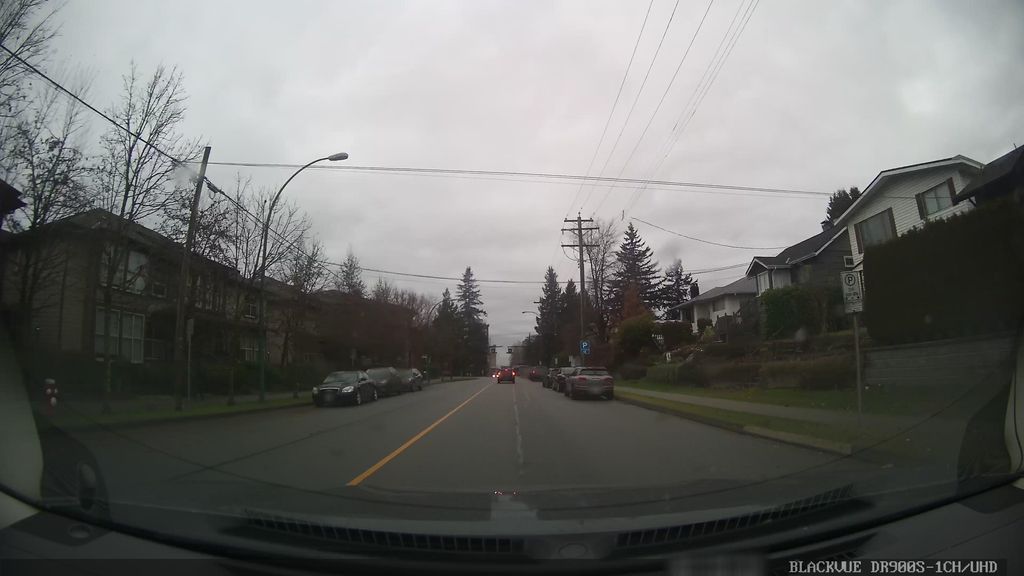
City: vancouver